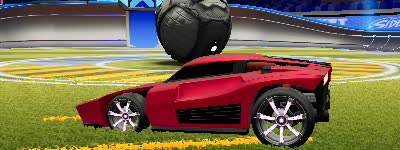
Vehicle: breakout